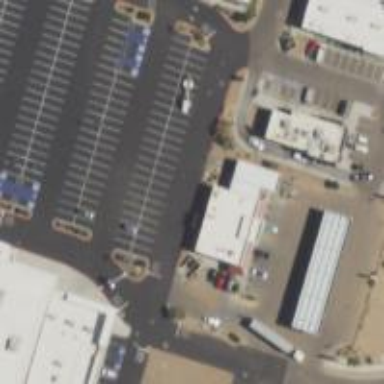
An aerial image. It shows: Convenience shop.